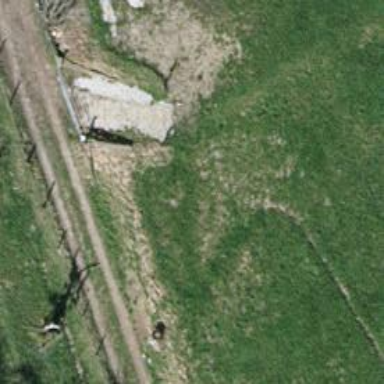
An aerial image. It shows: Gate.